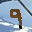
Label: 9